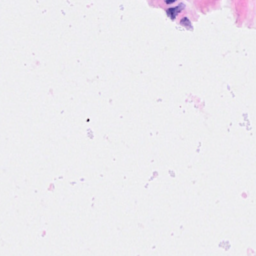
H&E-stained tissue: Breast